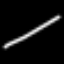
Label: line